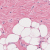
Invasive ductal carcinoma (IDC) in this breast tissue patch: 0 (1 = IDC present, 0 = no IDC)